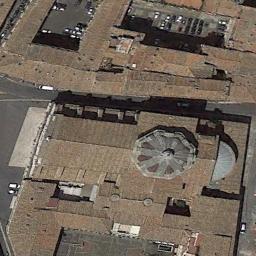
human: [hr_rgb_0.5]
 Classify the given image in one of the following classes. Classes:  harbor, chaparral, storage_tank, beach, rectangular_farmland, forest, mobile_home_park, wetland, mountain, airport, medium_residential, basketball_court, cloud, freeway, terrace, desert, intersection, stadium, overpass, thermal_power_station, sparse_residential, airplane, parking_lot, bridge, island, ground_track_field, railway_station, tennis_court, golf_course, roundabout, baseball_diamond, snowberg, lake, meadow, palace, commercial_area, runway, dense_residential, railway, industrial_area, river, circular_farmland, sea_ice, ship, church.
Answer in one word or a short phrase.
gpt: church